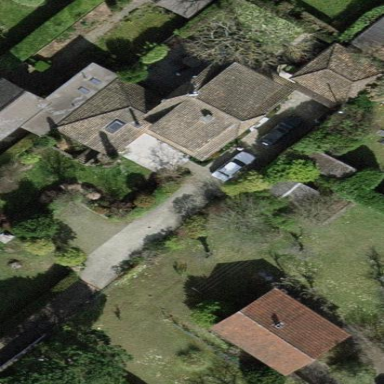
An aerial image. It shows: Garden enclosed by fence.